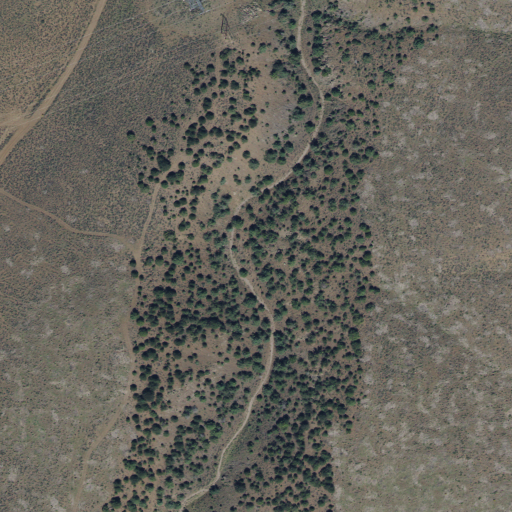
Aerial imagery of valley in Utah named Sackett Hollow containing shrub, evergreen forest, grassland, open development, and low intensity development